九年级 · 组合数学
(本小题8.0分)

色光三原色 $(R G B)$ 是指红、蓝、绿三色.把这三种色光按一定比例混合可以呈现各种光色.配色规律如图所示(例如: 红和蓝按一定比例混合可以呈现紫色).

（1）从色光三原色中随机选择一种色光, 选中红色的概率为 $\qquad$ ;

(2)甲、乙两位同学分别从色光三原色中随机选择一种色光进行混合, 求可以呈现紫色的概率(用画树状图或列表法).


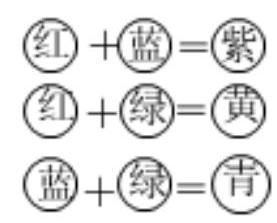
答案:  $\frac{1}{3}$

解析: 解: (1)从色光三原色中随机选择一种色光, 选中红色的概率为 $\frac{1}{3}$,故答案为: $\frac{1}{3}$;

(2)列表如下:

|  | 红 | 蓝 | 绿 |
| :---: | :---: | :---: | :---: |
| 红 | (红, 红) | (蓝, 红) | (绿, 红) |
| 蓝 | (红, 蓝) | (蓝, 蓝) | (绿, 蓝) |
| 绿 | (红, 绿) | (蓝, 绿) | (绿, 绿) |

由表知, 共有9种等可能结果, 其中可以呈现紫色的有2种结果,

所以可以呈现紫色的概率为 $\frac{2}{9}$.

(1)直接根据概率公式求解即可;

(2)列表得出所有等可能结果, 从中找到符合条件的结果数, 再根据概率公式求解即可.本题考查列表法与树状图法, 解题的关键是明确题意, 找出所求问题需要的条件.